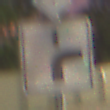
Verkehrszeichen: VerlaufVorfahrtsstrasse8
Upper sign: Vorfahrtsstrasse
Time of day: SunriseSunset
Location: Outdoor (Urban)
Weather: PartlyCloudy
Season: NotSpecified
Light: Artificial